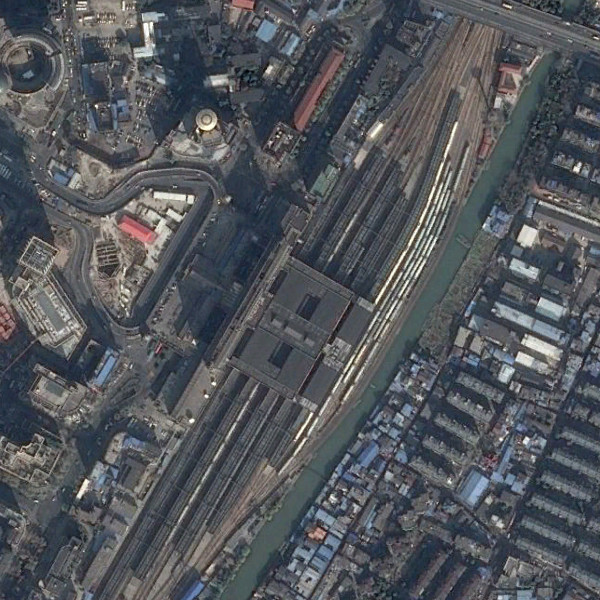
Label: RailwayStation